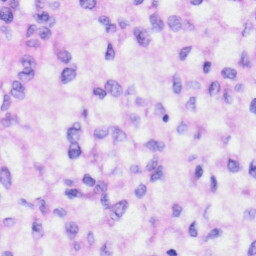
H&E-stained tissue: Liver